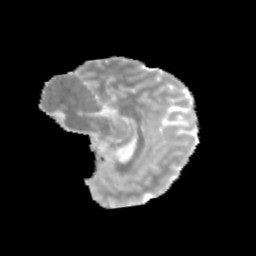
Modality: MD
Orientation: sagittal
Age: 10
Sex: female
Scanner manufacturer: siemens
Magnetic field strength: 3 T
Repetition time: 3.8 s
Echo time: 0.07 s